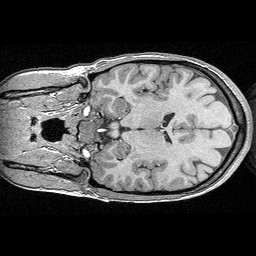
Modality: T1w
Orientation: coronal